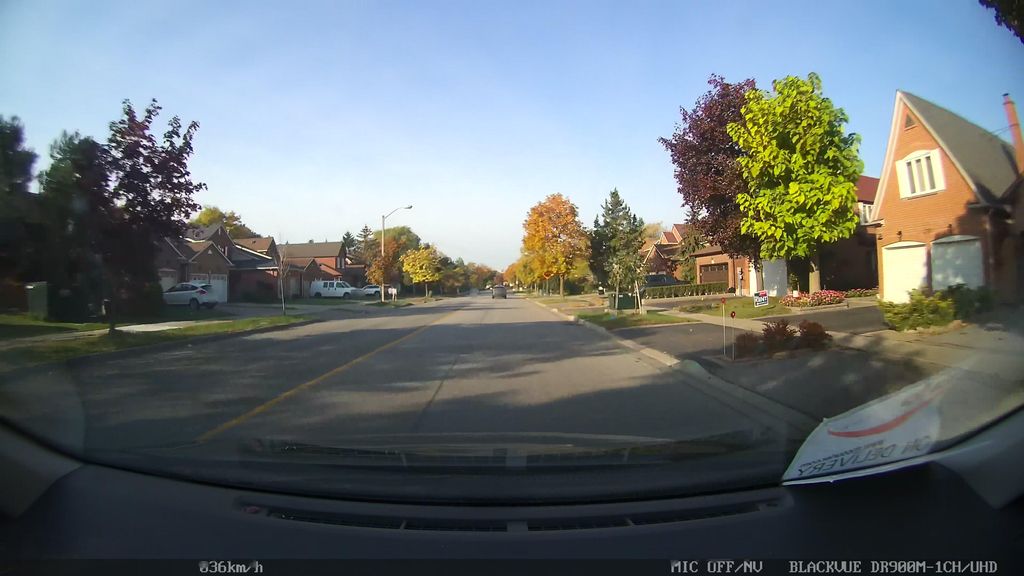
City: toronto